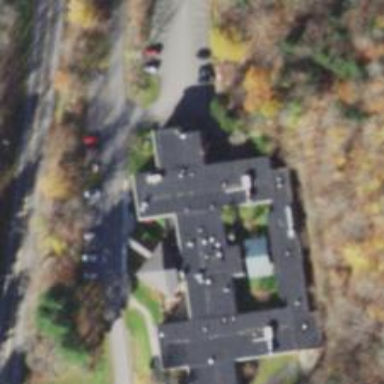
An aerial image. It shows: Nursing home.